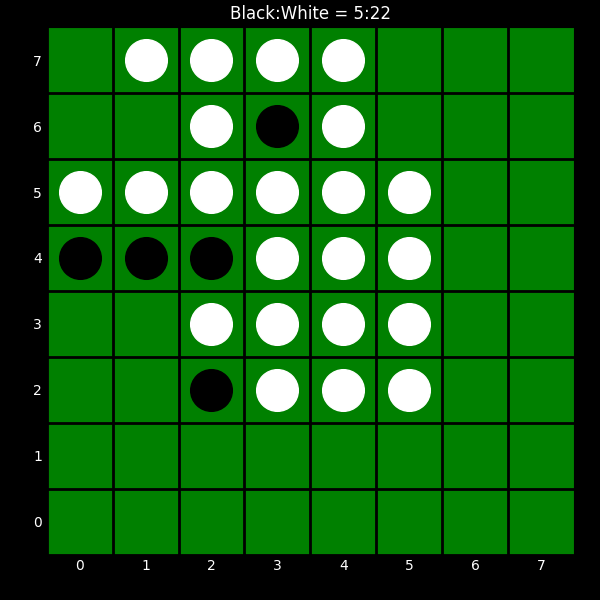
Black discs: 5
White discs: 22